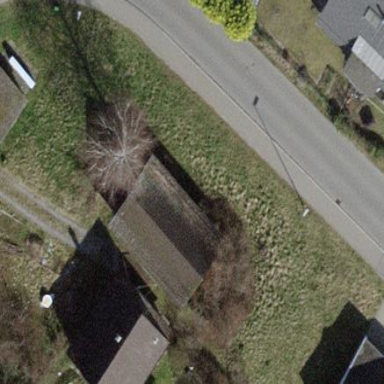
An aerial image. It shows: Shed.